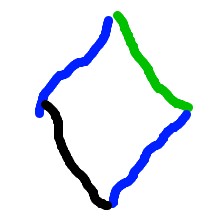
Shape: rhombus